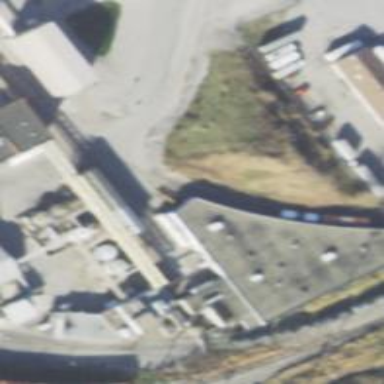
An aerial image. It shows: Rail spur service.